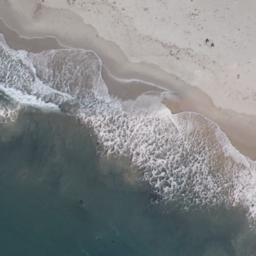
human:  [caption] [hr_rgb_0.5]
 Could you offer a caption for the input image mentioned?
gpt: Waves slapping a white sand beach throw up white foams .

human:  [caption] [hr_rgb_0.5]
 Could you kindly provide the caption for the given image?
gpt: The waves beat on the white sands .

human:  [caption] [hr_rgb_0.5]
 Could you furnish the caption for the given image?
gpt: Waves slapping a white sand beach .

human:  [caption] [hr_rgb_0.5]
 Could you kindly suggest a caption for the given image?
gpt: This is a beach with blue-green waters and sand .

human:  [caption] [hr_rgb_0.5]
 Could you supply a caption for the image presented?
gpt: Waves slapping a white sand beach throw up white foams .